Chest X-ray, PA view. Patient: 56 years old, sex M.
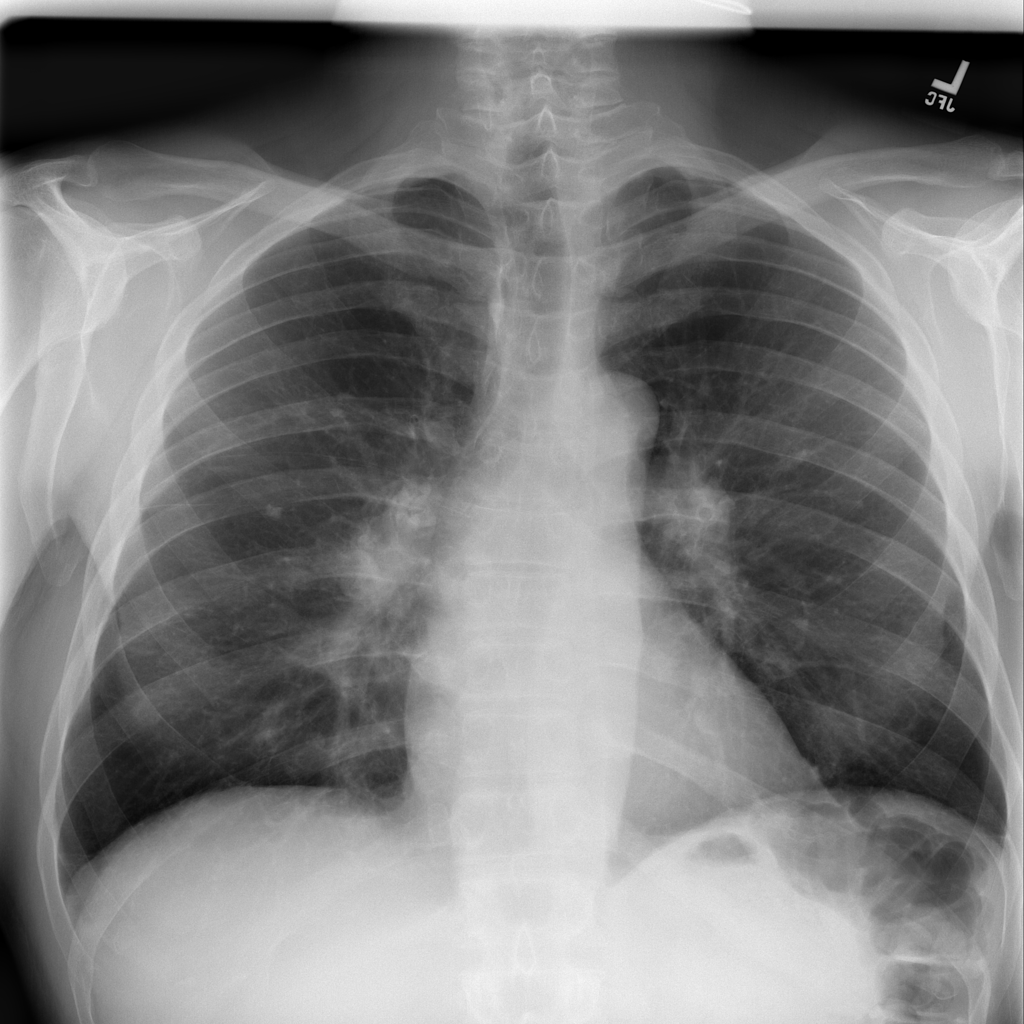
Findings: Mass, Nodule